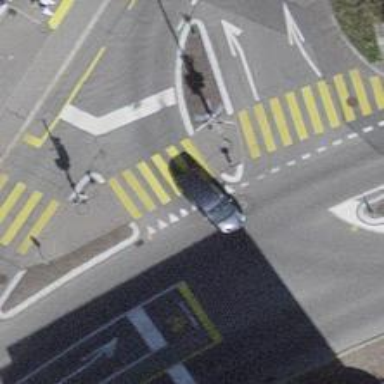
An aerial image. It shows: Crossing with traffic signals.